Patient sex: F
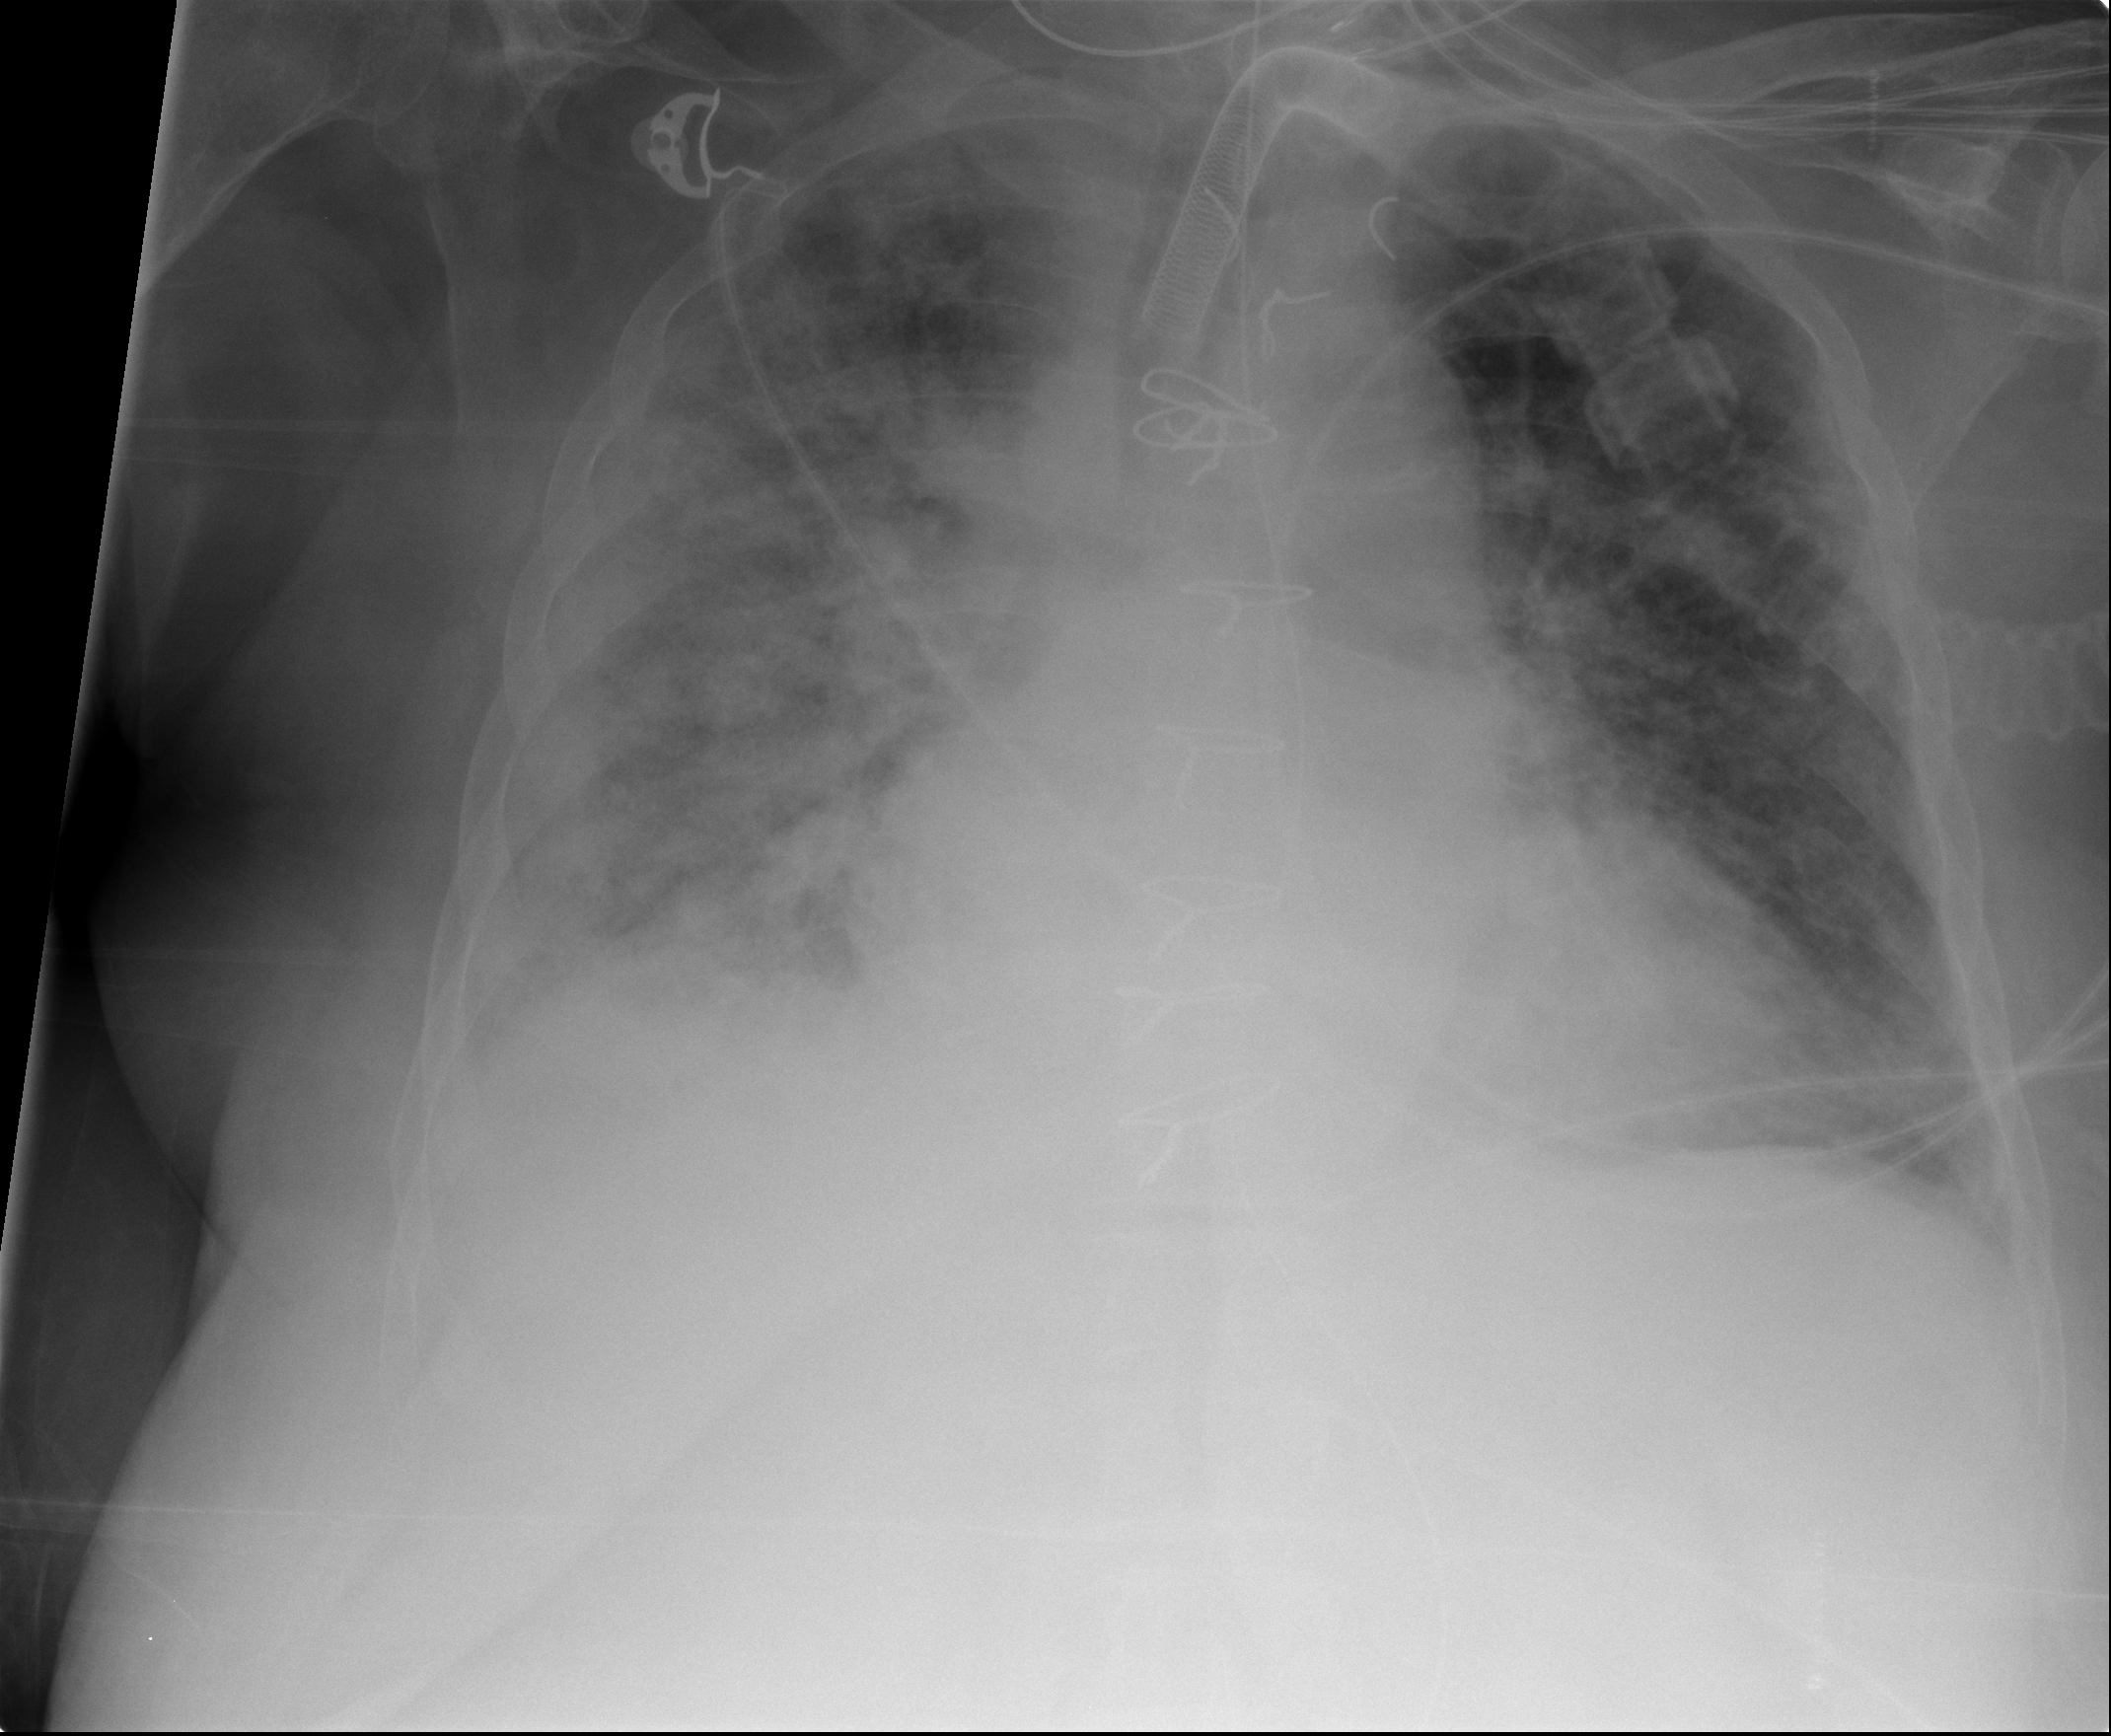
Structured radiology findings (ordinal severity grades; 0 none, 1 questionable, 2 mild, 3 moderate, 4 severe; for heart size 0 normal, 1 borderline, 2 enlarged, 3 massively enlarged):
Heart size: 2
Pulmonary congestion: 3
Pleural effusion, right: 2
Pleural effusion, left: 1
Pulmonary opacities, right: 4
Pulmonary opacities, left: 2
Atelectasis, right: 3
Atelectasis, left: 2